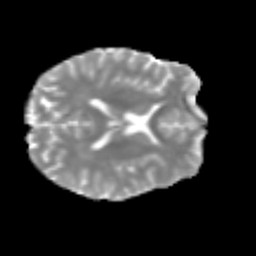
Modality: MD
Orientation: axial
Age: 22
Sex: female
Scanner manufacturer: siemens
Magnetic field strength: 3 T
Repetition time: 2.3 s
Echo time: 0.085 s